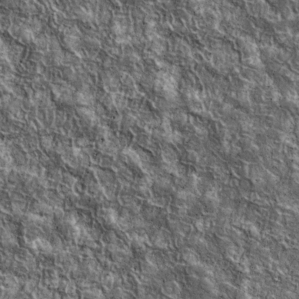
Label: non_frost